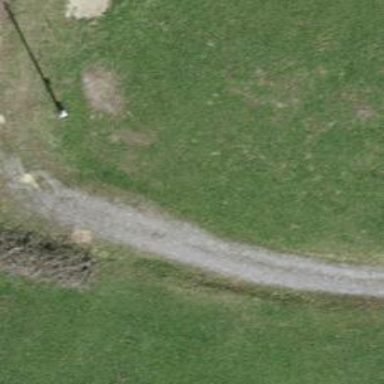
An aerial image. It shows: Minor power line.